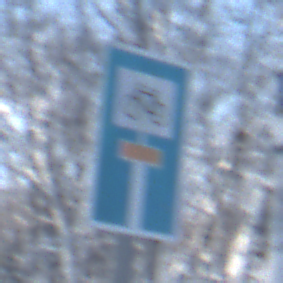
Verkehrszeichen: SackgasseRadverkehrDurchlaessig
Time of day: MorningAfternoon
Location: Outdoor (Nature)
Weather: Clear
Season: Winter
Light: Natural